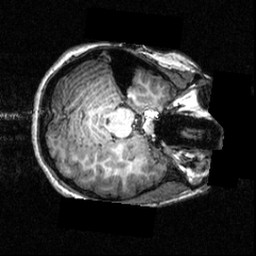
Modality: T1w
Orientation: axial
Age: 18
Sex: female
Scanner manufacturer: siemens
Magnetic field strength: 3.951 T
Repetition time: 1.5 s
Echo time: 0.00335 s